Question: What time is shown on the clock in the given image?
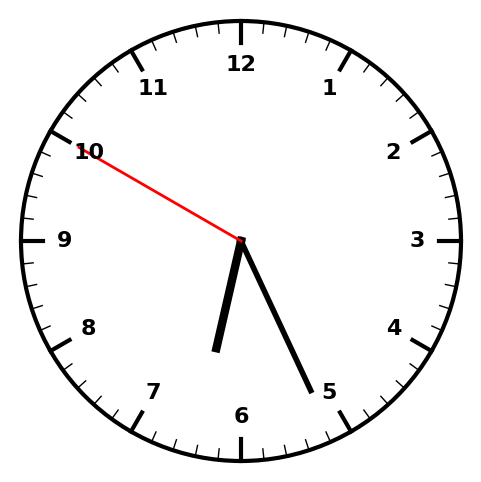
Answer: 06:25:50